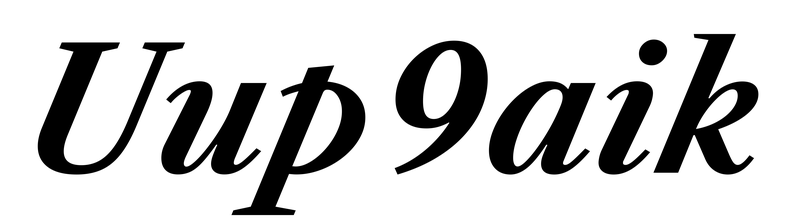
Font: LibreCaslonText-Italic_Bold_Italic